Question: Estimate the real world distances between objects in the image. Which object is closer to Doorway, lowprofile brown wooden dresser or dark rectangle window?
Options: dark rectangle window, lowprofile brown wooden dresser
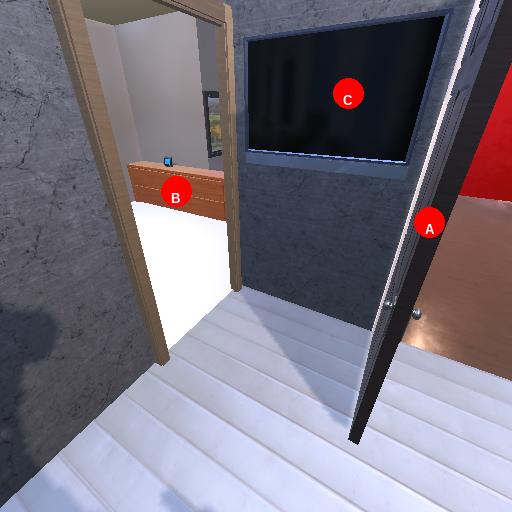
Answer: dark rectangle window